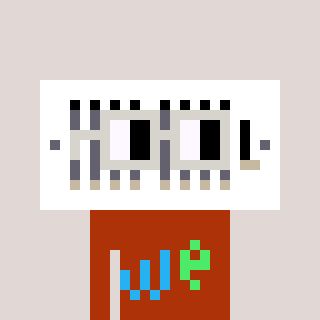
a pixel art character with square light gray glasses, a vent-shaped head and a hotbrown-colored body on a warm background